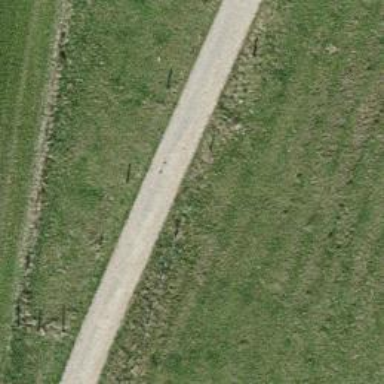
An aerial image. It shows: Concrete track with grade1 tracktype.